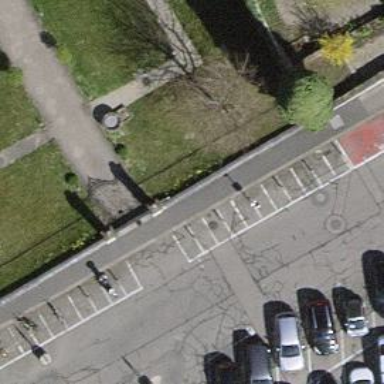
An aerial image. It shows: Entrance with barrier.